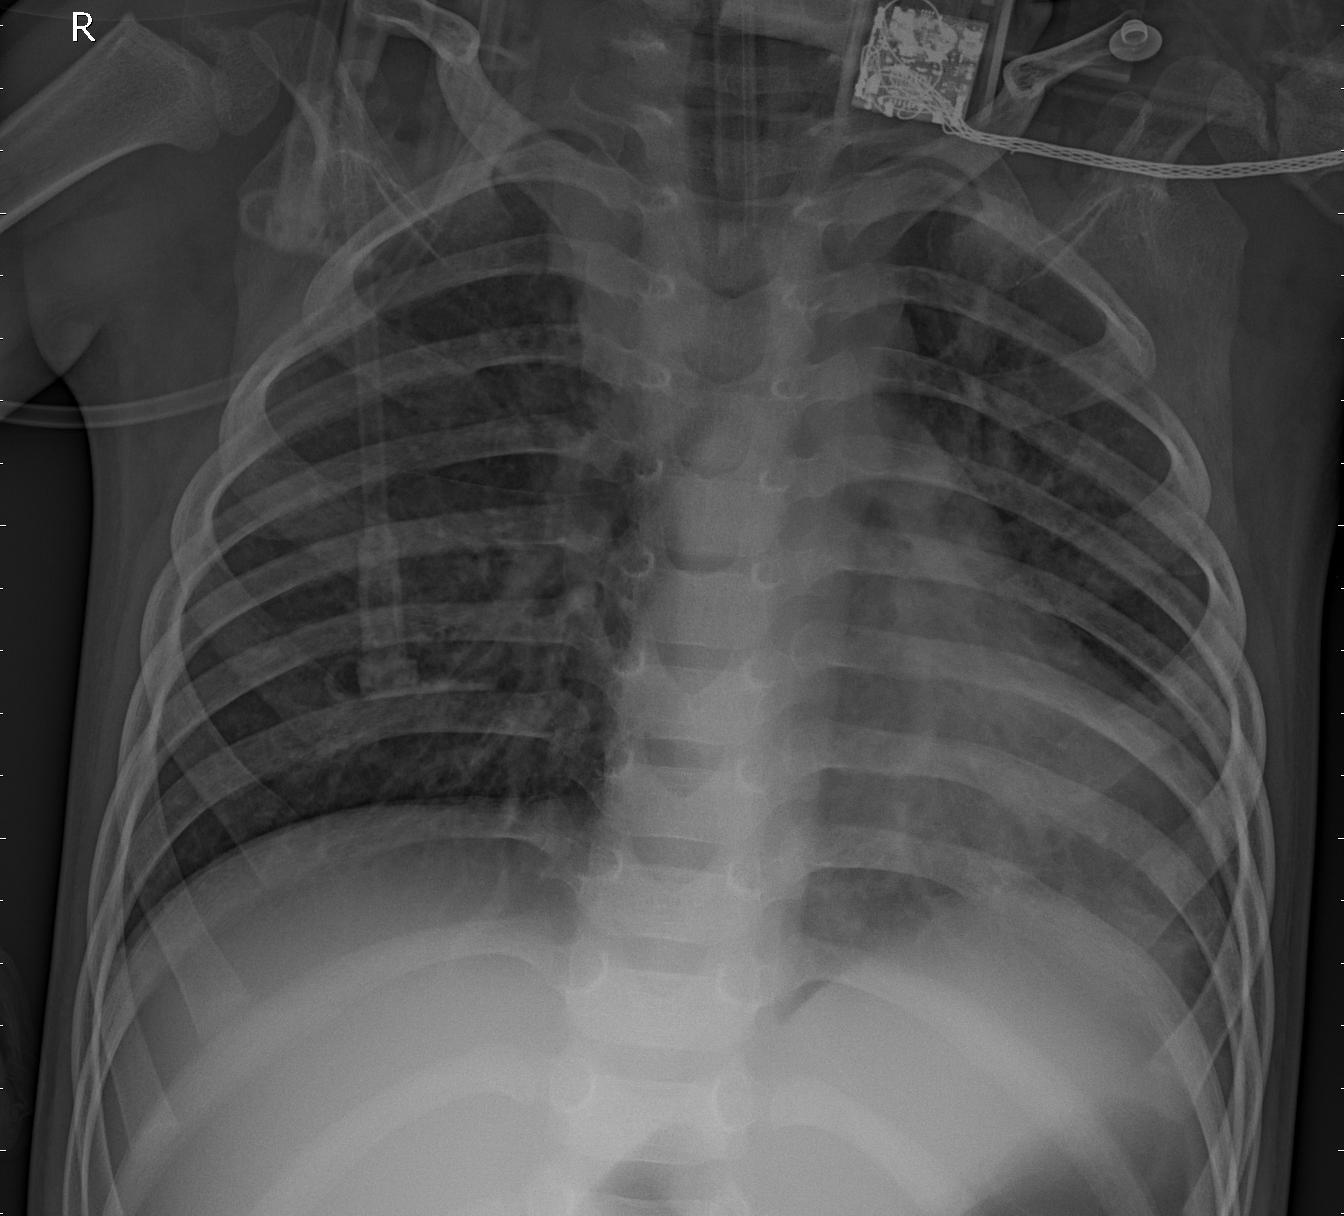
Diagnosis: PNEUMONIA